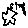
Label: star